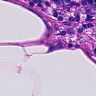
Metastatic tissue present: no